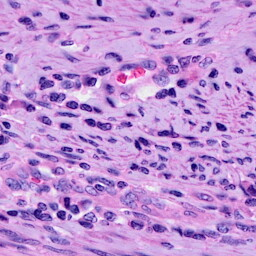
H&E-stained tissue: Cervix